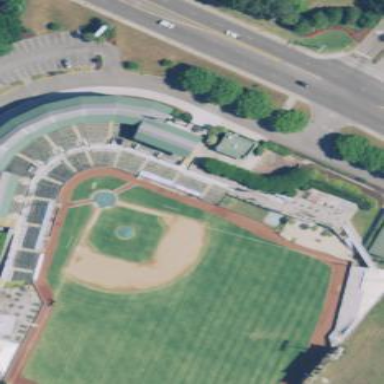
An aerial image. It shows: Baseball stadium for leisure land sports.